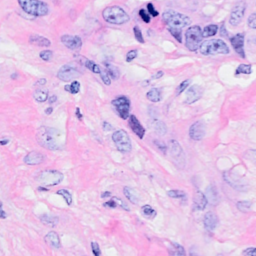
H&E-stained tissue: Breast